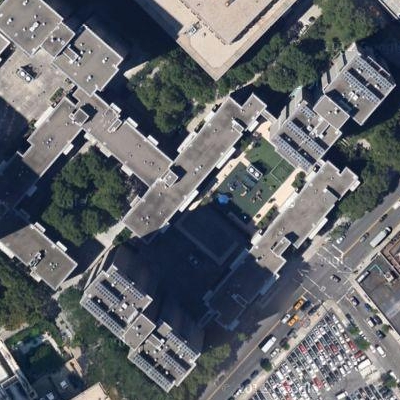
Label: Industry